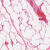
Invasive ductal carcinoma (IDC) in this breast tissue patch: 0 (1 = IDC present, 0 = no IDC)